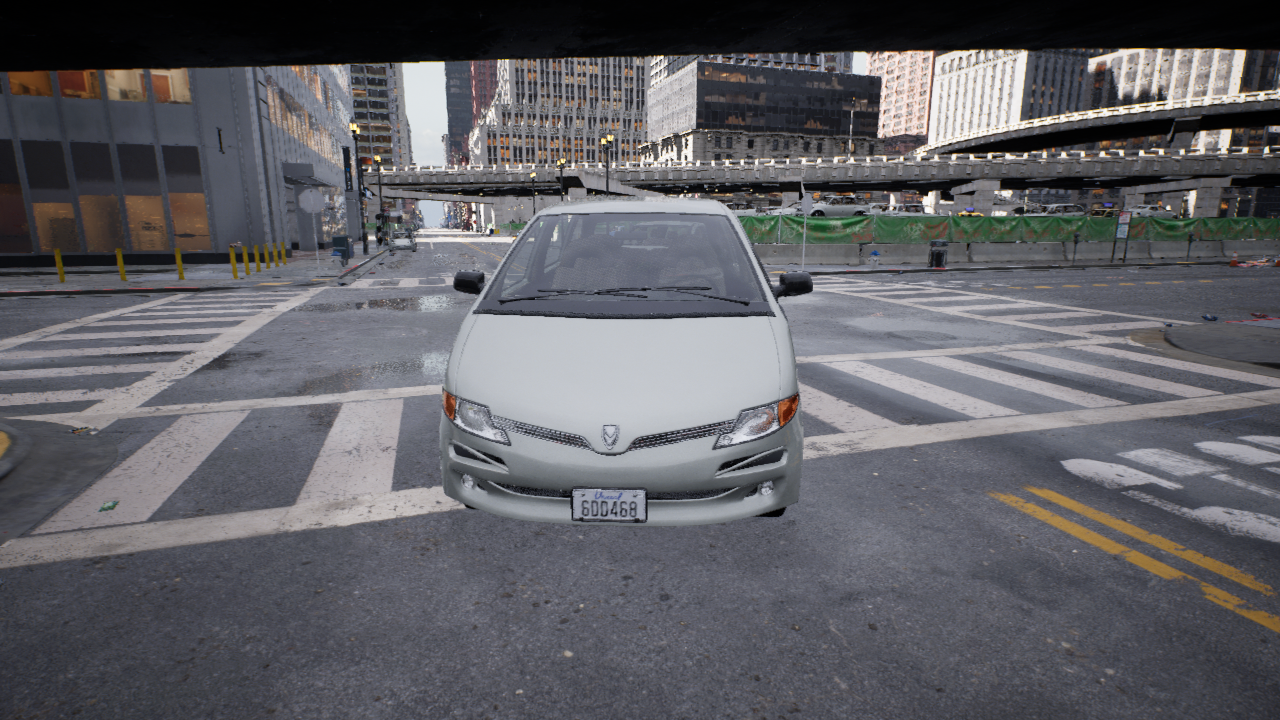
Venue: intersection
Lighting: clear day
Vehicle rig: minivan